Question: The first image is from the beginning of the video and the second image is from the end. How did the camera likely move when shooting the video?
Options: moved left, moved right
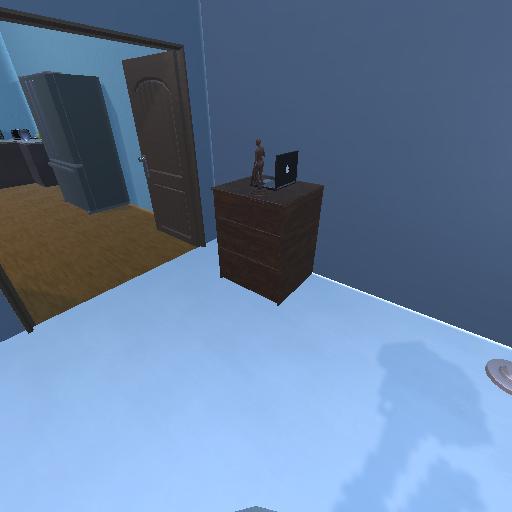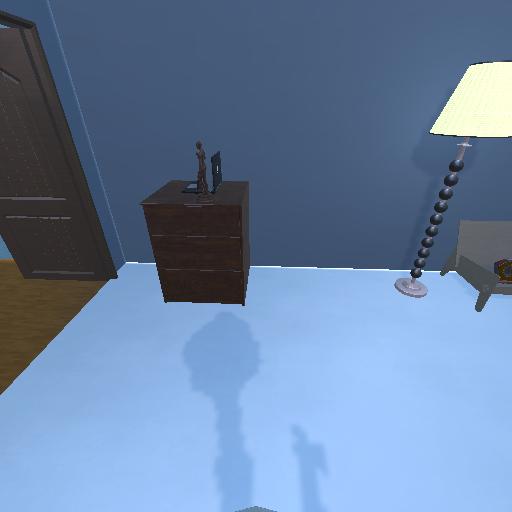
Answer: moved left